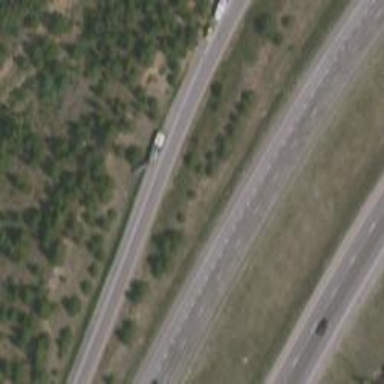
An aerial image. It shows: Motorway link.